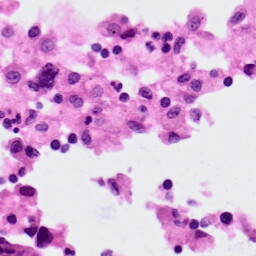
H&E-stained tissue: Lung